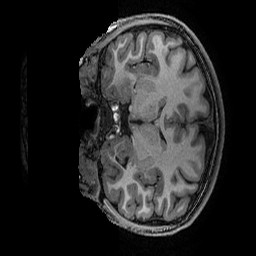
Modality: T1w
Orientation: coronal
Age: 12
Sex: female
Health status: ill
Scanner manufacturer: ge
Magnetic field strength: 3 T
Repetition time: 0.007664 s
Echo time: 0.00342 s